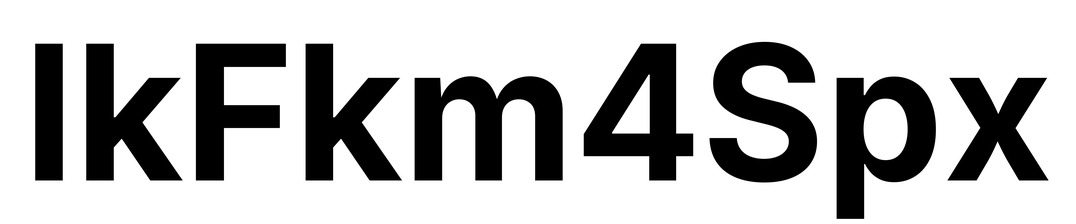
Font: Inter_Bold